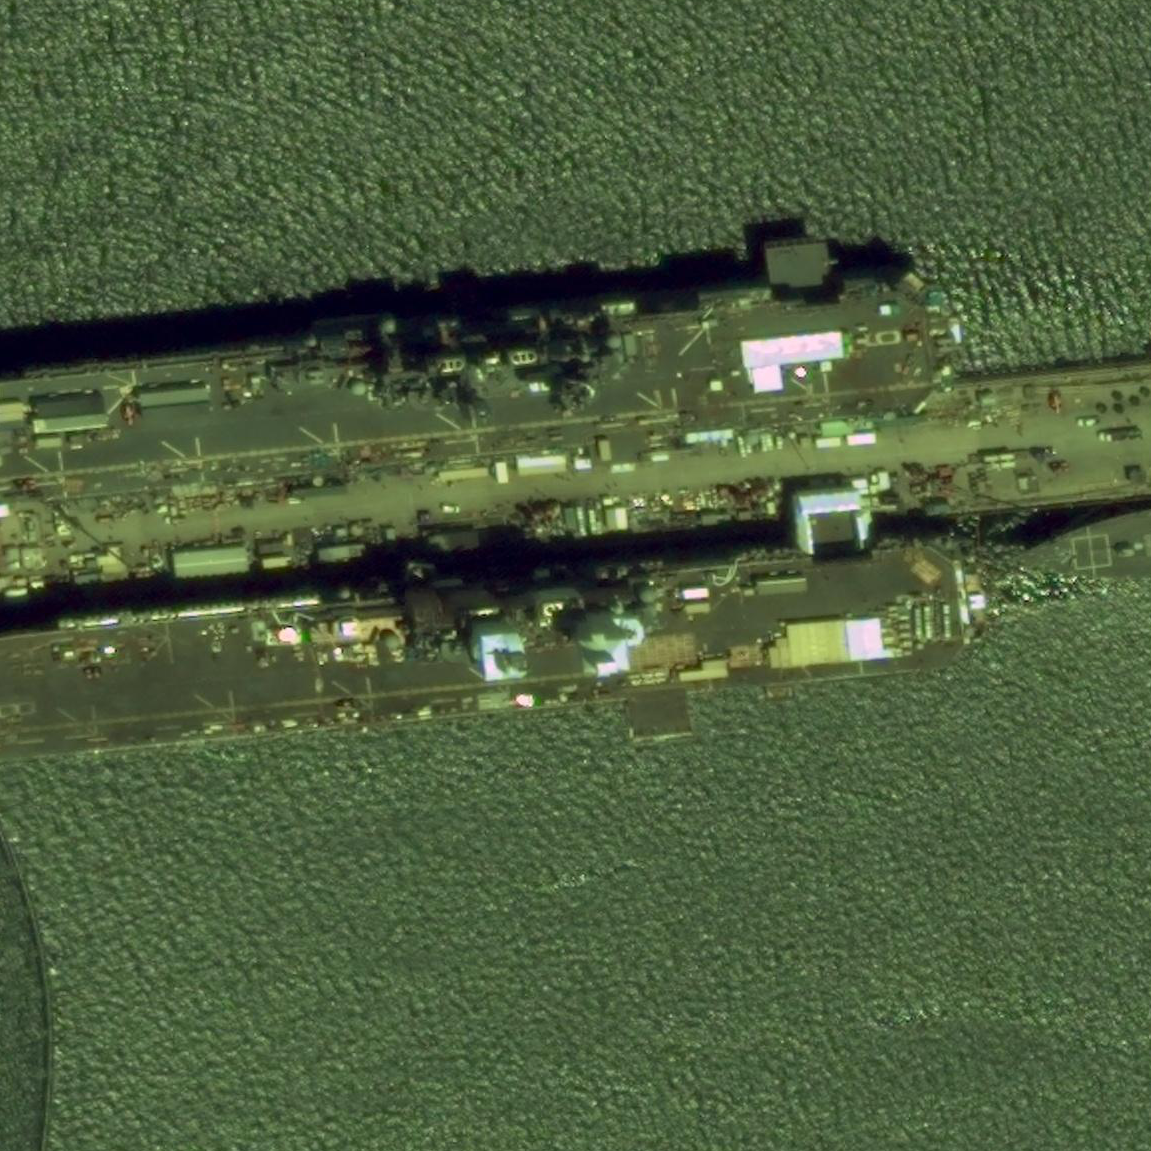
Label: assault